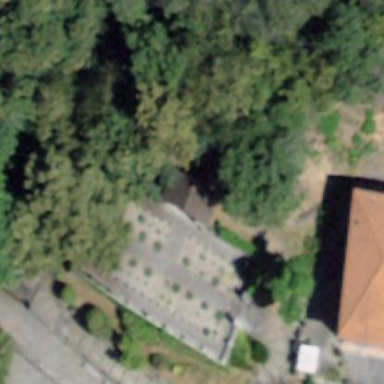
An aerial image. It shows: Graveyard.